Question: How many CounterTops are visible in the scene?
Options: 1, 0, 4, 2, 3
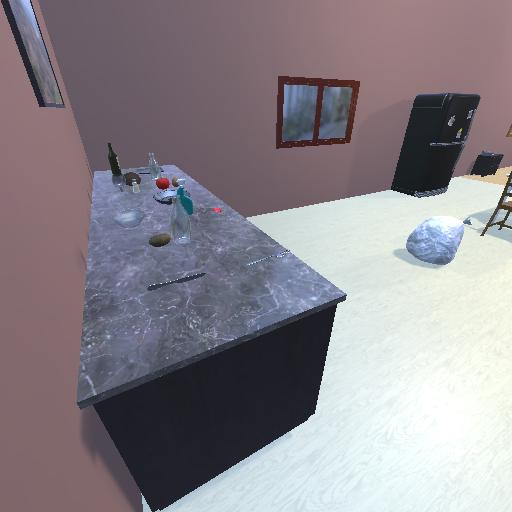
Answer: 1